Field crop: tomato
Growth stage: 1
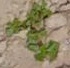
Species: portulaca